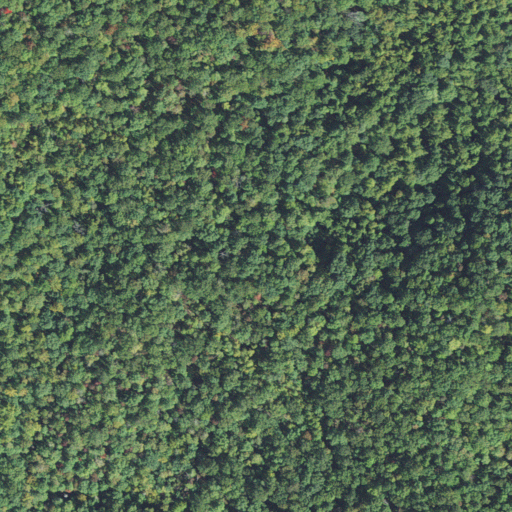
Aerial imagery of gap in North Carolina named Low Gap containing deciduous forest and mixed forest